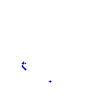
Particle: kaon